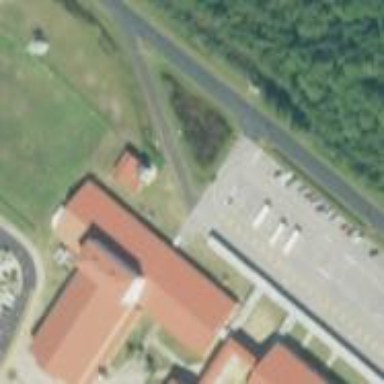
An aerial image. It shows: School building.